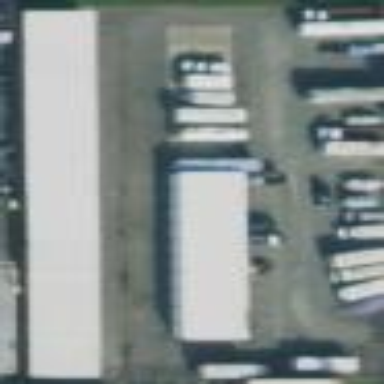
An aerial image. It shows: Garages used for storage rental.